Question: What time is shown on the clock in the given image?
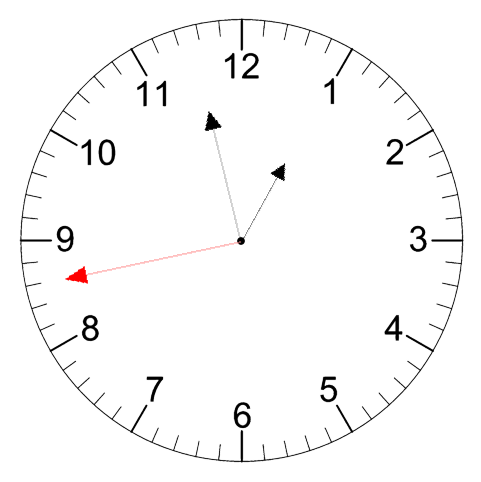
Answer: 12:57:43